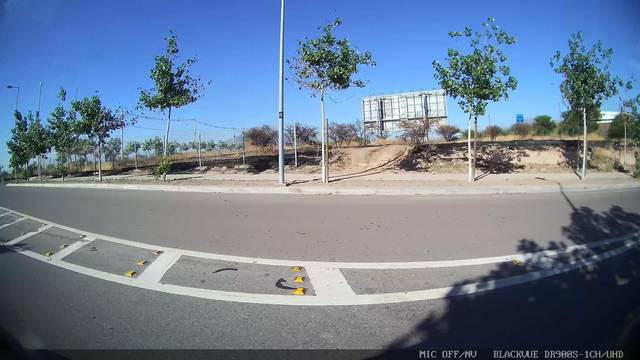
Region: Chile
Coordinates: -33.417, -70.789